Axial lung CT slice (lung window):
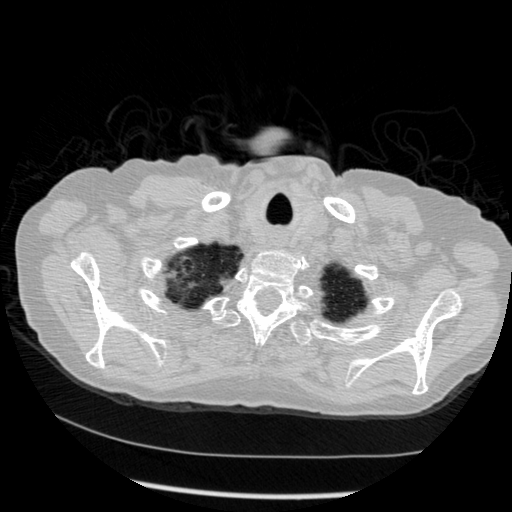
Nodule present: no